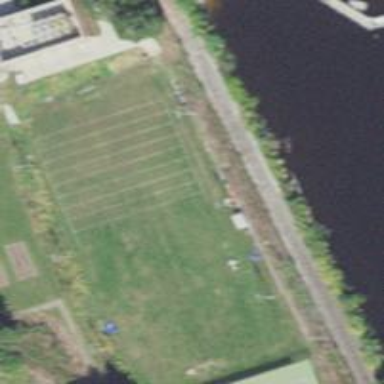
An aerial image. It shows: Pitch for American football.